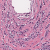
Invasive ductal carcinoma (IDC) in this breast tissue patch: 1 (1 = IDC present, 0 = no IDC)